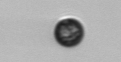
Label: Dinophyceae